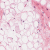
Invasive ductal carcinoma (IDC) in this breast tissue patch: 0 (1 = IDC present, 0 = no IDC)